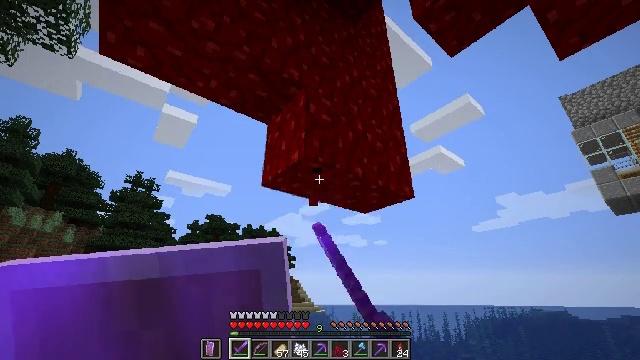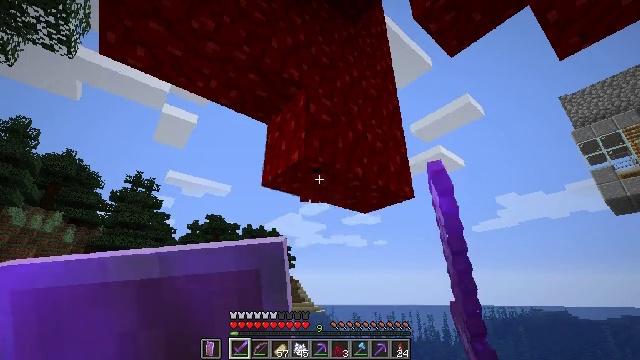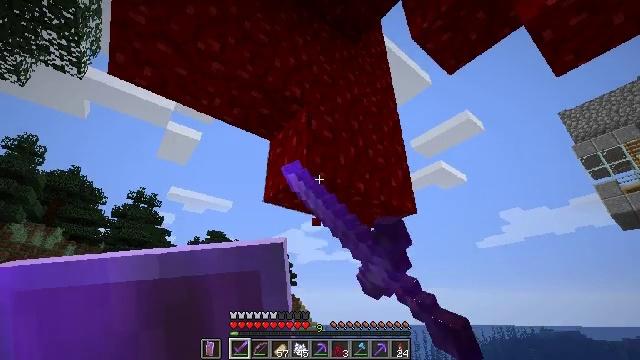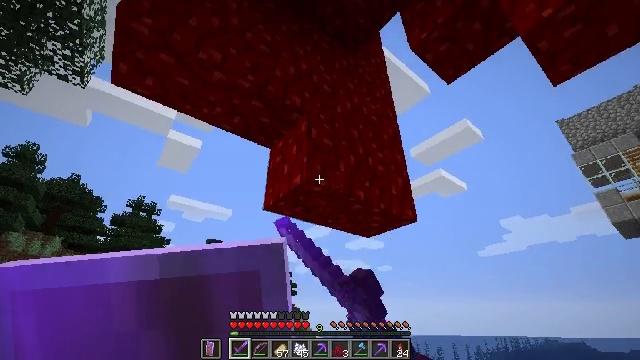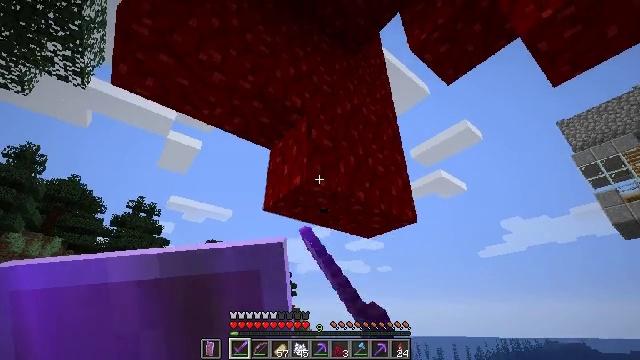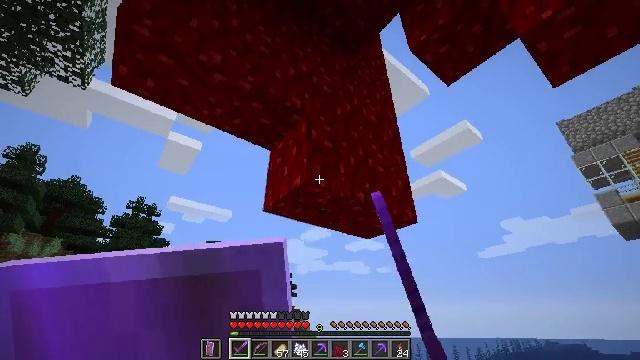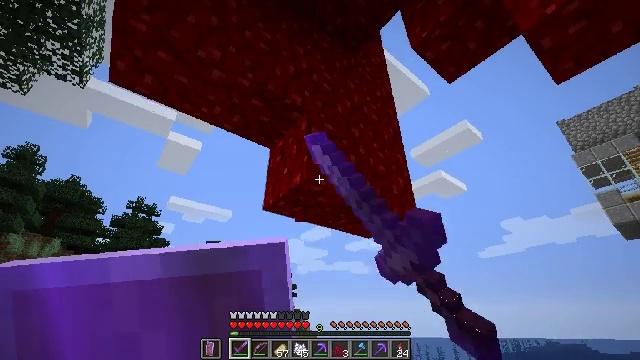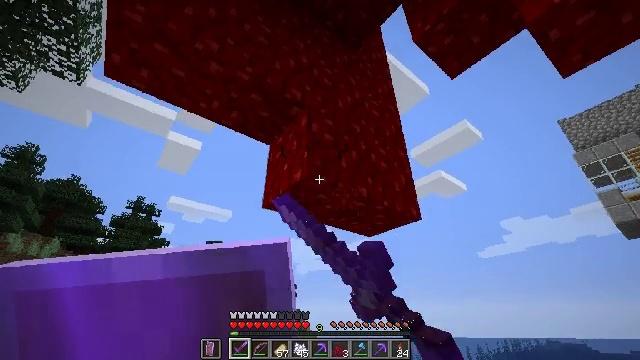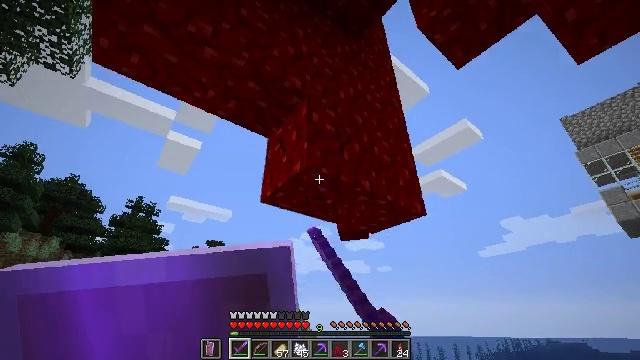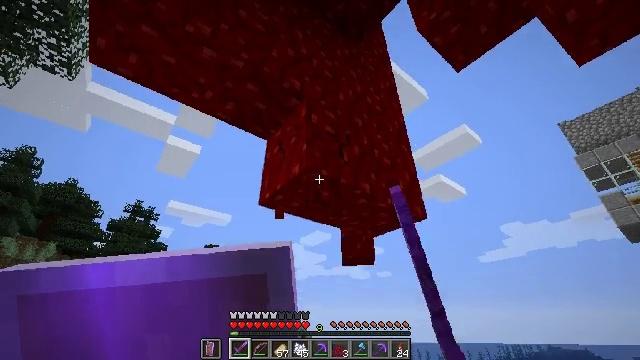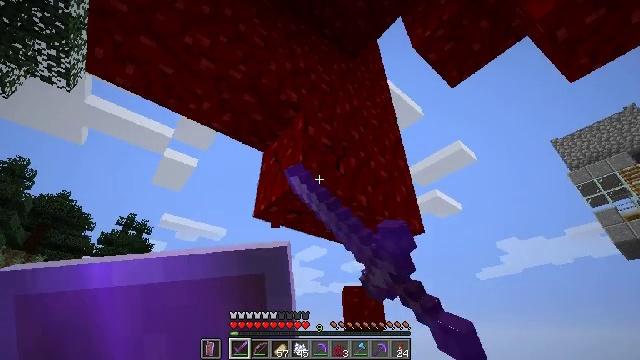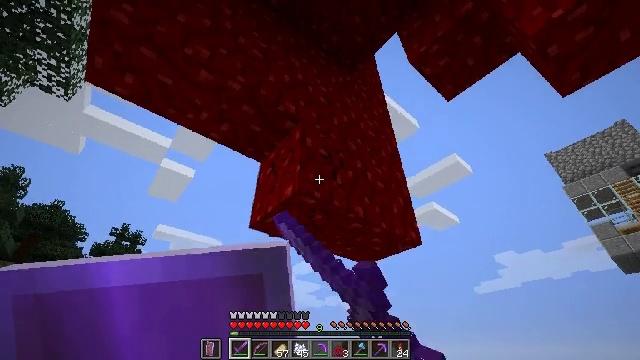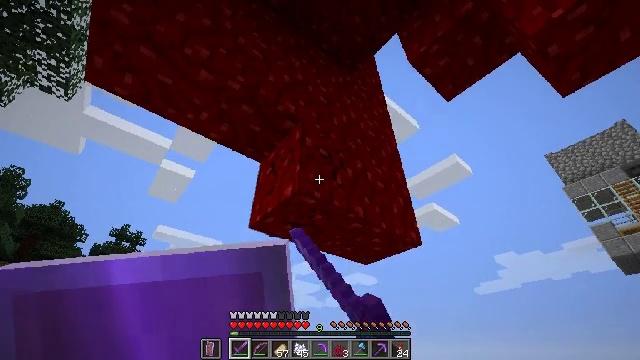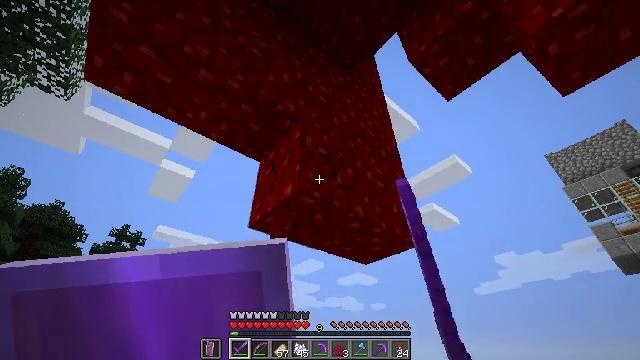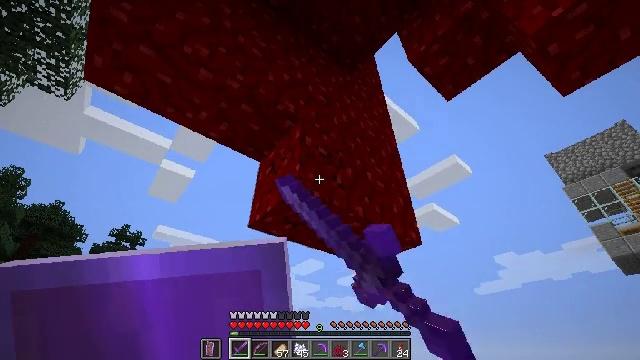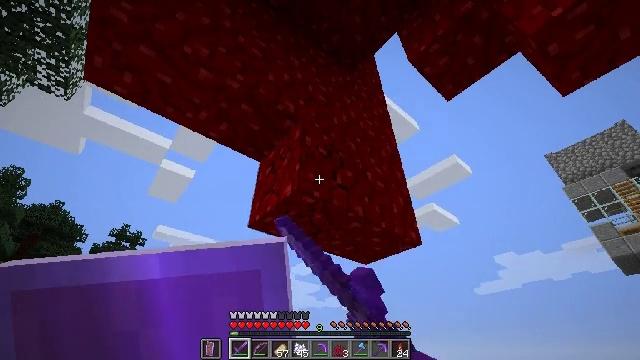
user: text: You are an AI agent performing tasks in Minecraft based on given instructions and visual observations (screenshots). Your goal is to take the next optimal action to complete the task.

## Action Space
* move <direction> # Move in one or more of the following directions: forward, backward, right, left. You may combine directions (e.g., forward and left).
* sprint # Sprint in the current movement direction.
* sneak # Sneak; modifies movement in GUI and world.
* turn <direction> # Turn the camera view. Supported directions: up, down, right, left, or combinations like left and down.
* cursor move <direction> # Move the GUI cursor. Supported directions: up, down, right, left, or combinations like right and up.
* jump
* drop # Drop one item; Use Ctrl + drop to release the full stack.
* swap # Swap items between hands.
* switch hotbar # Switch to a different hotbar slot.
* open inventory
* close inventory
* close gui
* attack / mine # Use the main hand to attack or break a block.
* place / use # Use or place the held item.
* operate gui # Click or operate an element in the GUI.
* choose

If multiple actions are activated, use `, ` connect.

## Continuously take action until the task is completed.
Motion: motion action
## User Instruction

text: Harvest nether wart blocks for resources.
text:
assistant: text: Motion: attack / mine
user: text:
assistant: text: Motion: turn up, attack / mine
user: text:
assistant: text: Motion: turn up, attack / mine
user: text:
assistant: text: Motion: attack / mine
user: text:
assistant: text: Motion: attack / mine
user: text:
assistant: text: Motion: move forward, attack / mine
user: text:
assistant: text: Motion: move forward, attack / mine
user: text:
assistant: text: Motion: attack / mine
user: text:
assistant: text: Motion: turn up, attack / mine
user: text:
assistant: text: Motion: turn up, attack / mine
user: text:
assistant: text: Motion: turn up, attack / mine
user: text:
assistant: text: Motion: attack / mine
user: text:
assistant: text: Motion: attack / mine
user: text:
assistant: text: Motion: attack / mine
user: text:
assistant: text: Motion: attack / mine
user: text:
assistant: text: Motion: attack / mine
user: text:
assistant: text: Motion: attack / mine
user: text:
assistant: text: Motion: attack / mine
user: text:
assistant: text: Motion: attack / mine
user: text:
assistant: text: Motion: attack / mine
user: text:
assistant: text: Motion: attack / mine
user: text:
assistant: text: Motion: attack / mine
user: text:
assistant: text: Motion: attack / mine
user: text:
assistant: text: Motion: attack / mine
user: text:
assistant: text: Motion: attack / mine
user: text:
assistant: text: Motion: attack / mine
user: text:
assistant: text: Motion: attack / mine
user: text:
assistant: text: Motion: attack / mine
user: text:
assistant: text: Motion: attack / mine
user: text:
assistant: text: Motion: attack / mine